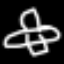
Label: airplane